Question:
How does "if n is within 10 of either 100 or 200" correlate with using the absolute value function?
I get what absolute value is, but wouldn't there be an easier/cleaner way without using abs()?
Thanks
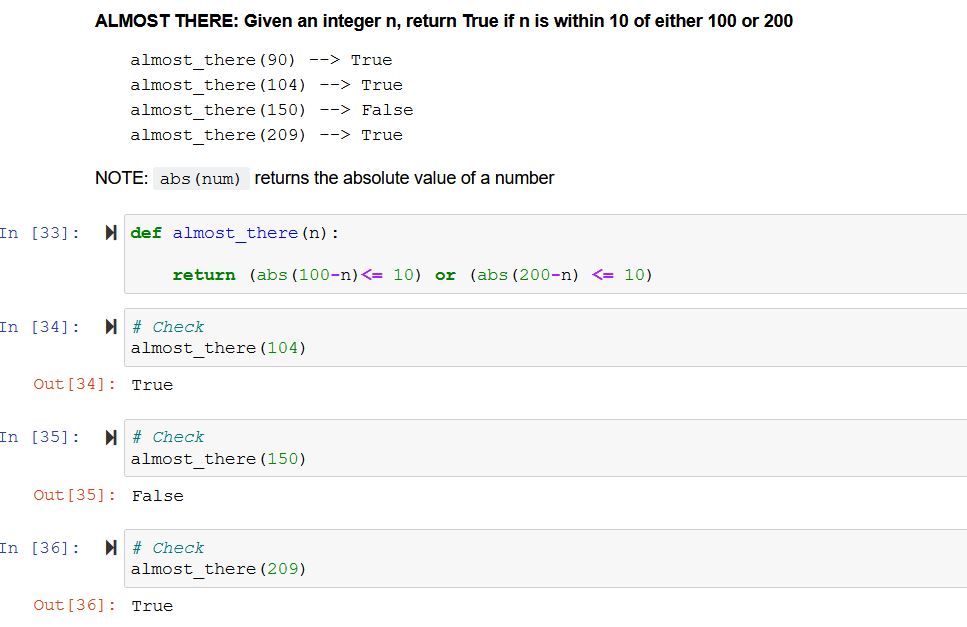
Answer: Sure: you absolutely (and I'd say ) write that like:
'''
def almost_there(n):
return 90 <= n <= 110 or 190 <= n <= 210
'''
which I think more clearly communicates your intent to the next person who touches the code. However, I think your teacher wanted you to be aware of the "idiom" of 'abs(x - y) <= z' for "x is within z of y", because this won't be the last time you ever see it, either in software or in math. In fact, you'll see '|x-y|<z' in math in certain subjects; for example, here's an article on <URL>.
I think the code I wrote is more Pythonic. That said, you need to look at the code your teacher described and be able to instantly recognize it as the same thing as '|x-y|<z', no matter which way it's written.